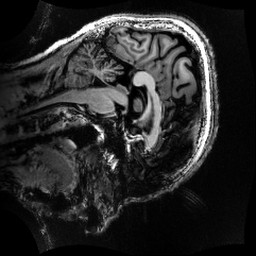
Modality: MP2RAGE
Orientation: sagittal
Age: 57
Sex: male
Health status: healthy